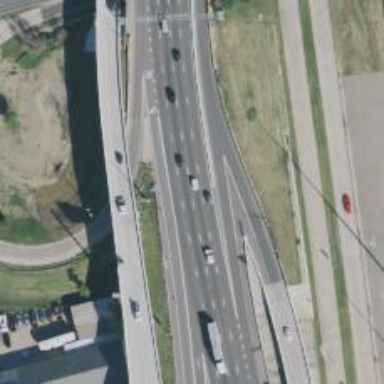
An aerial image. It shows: Motorway junction.